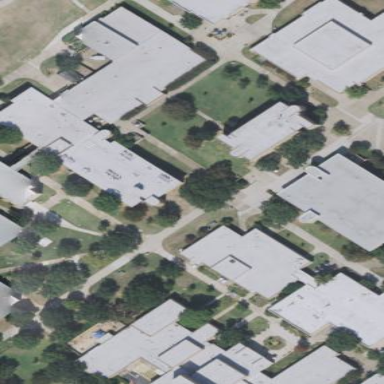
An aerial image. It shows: College building.